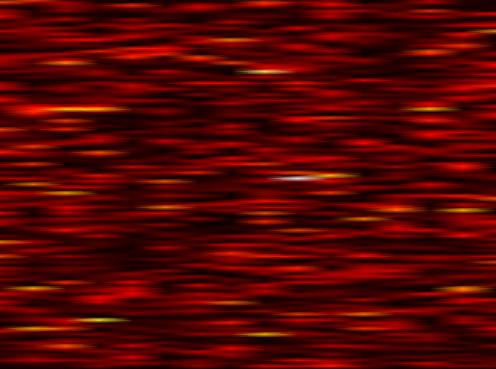
Label: FBMC